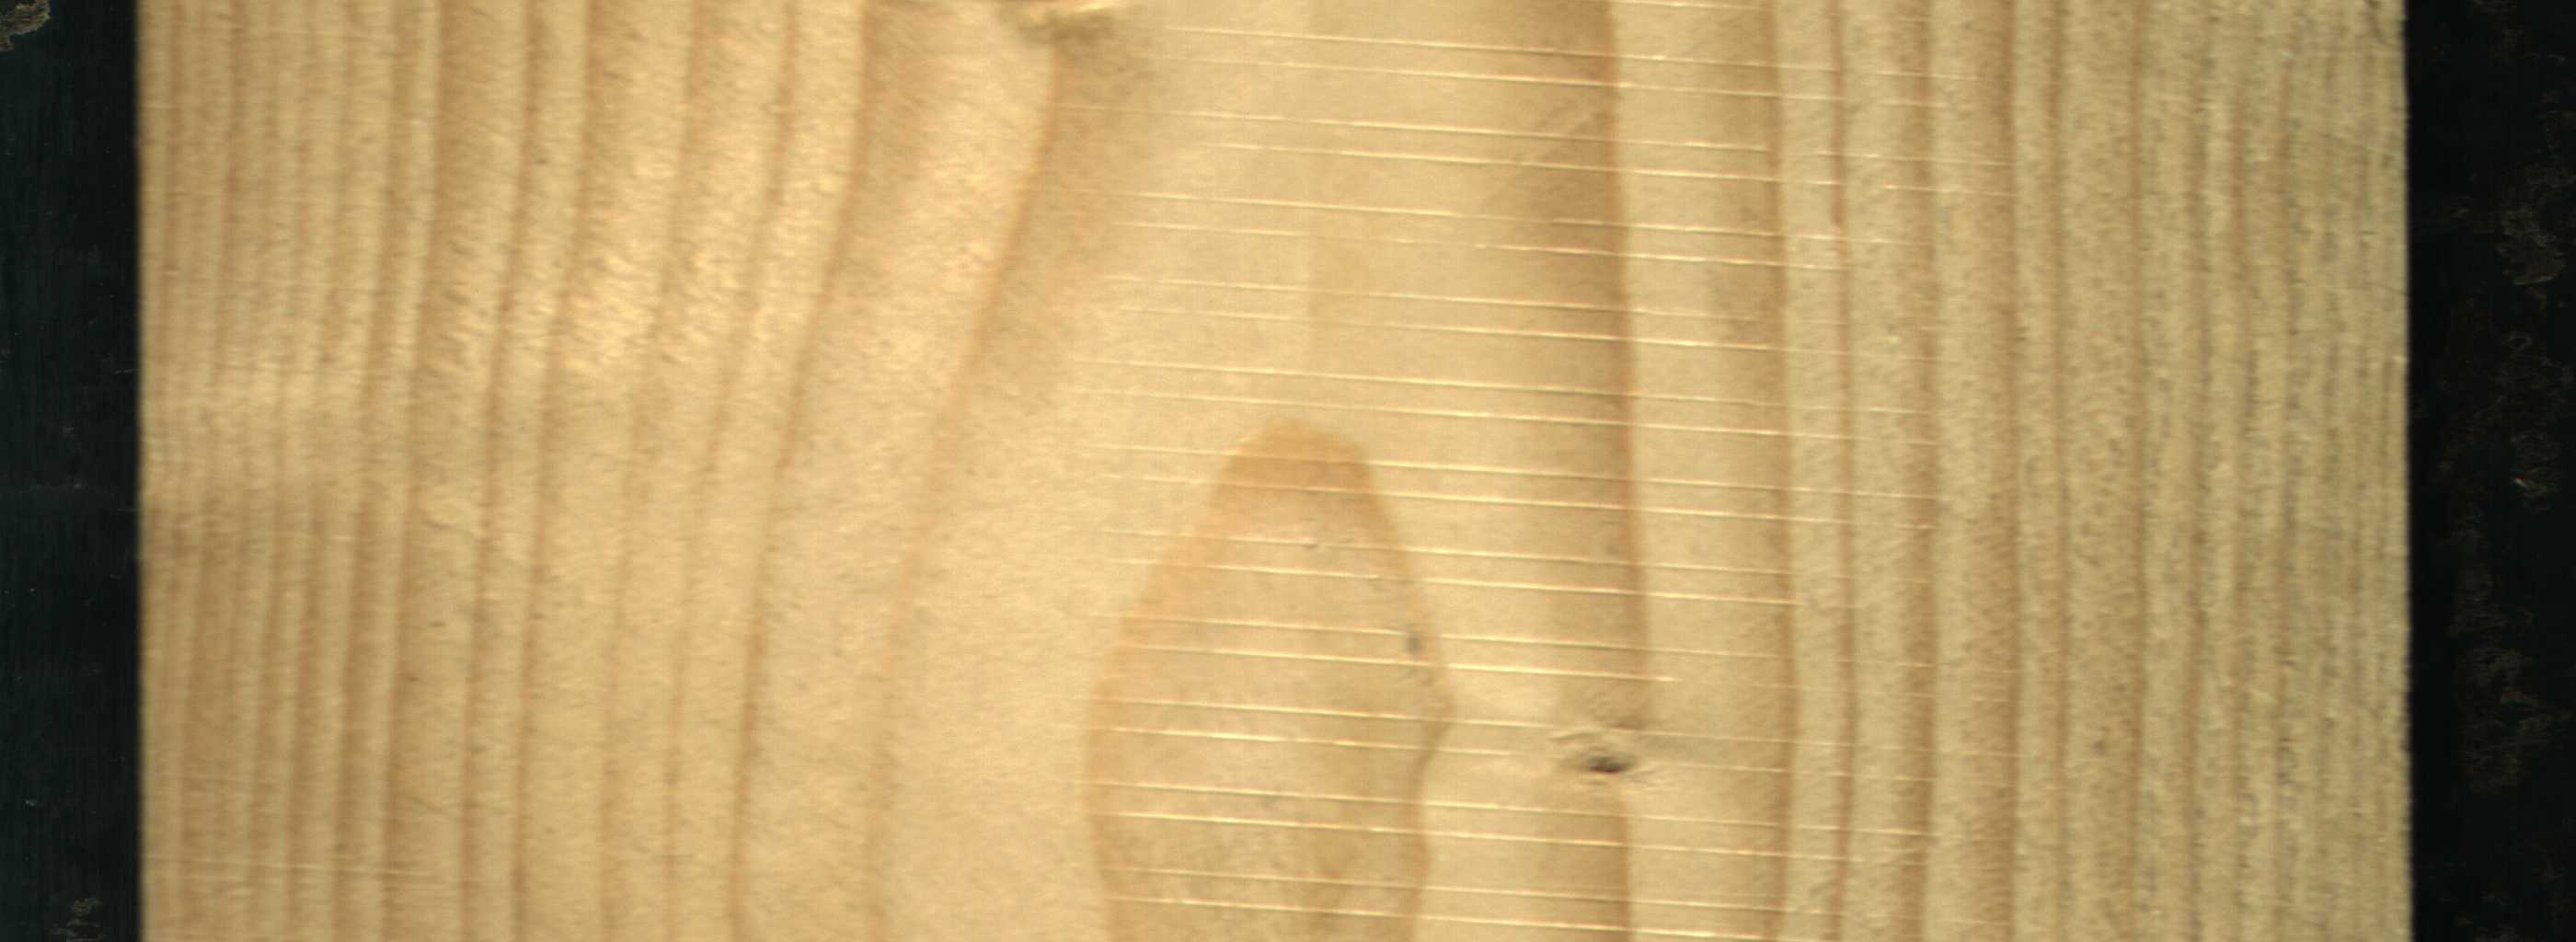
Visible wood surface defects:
Live_Knot